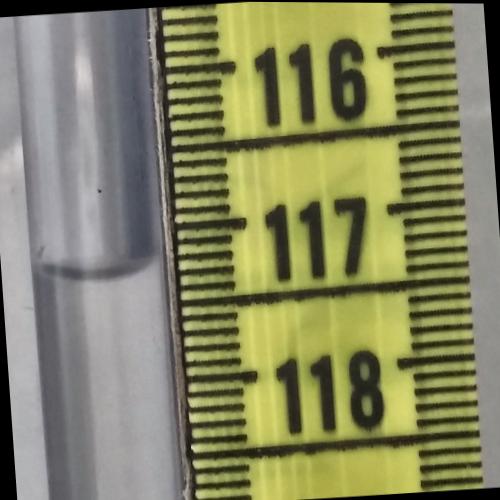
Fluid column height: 117.3 cm